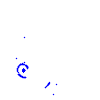
Particle: pion